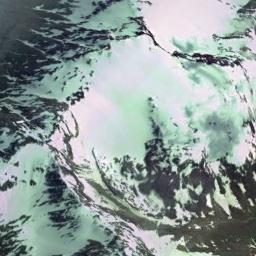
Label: snowberg